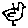
Label: bird